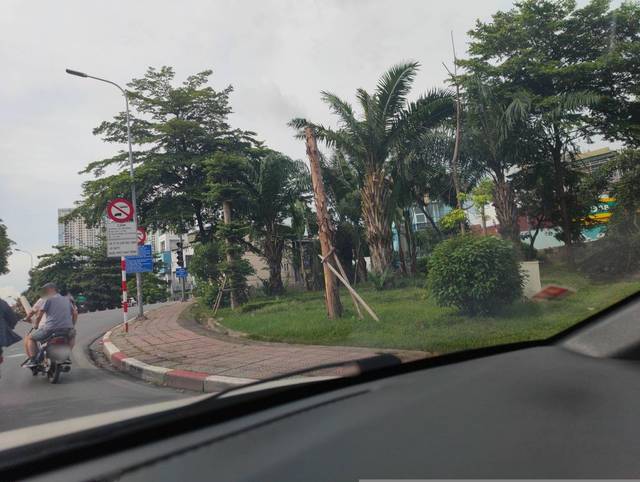
Region: Vietnam
Coordinates: 21.04, 105.865